Field crop: maize
Growth stage: 2
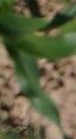
Species: maize